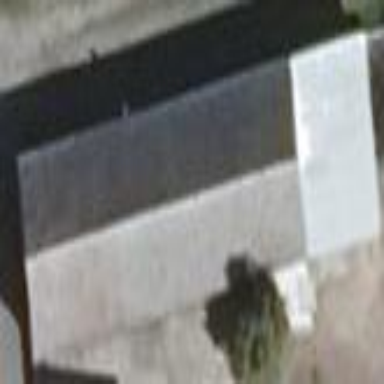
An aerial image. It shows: Building with flat roof.